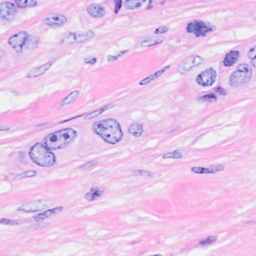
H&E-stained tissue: Breast